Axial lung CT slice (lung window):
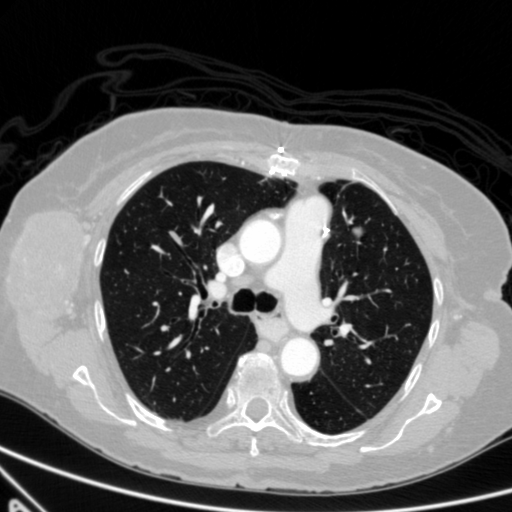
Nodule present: yes
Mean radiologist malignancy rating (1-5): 4